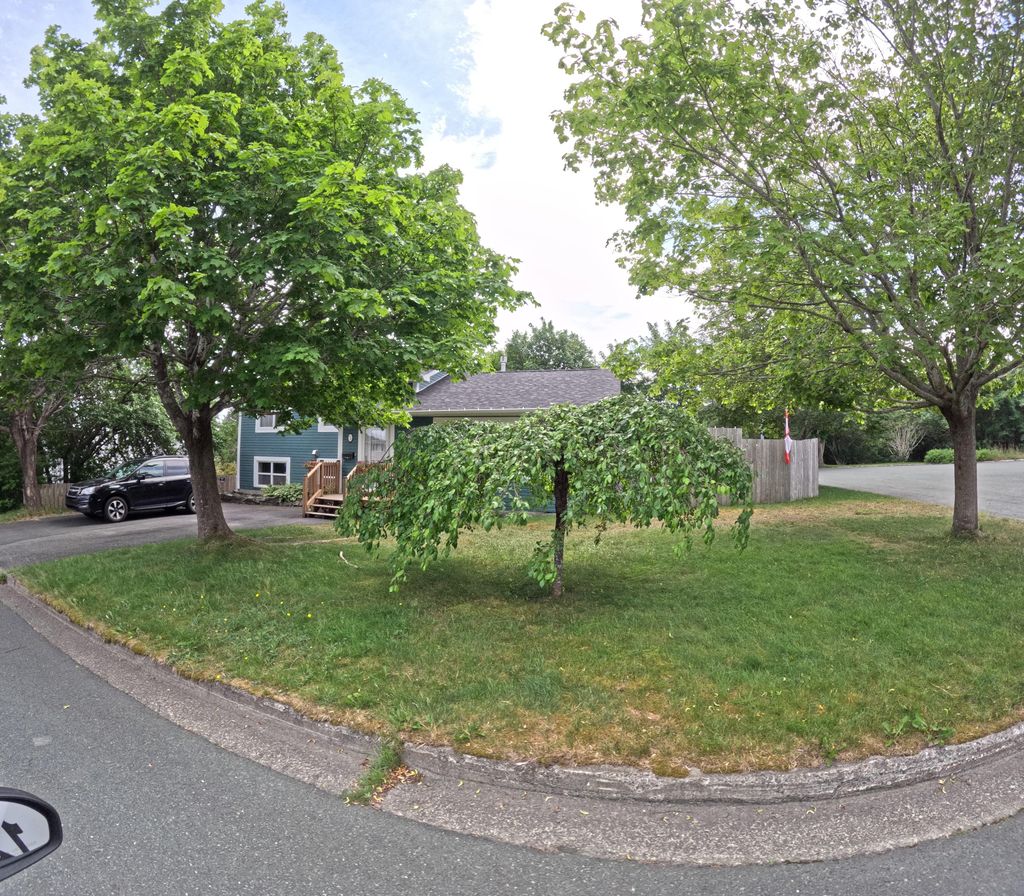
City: st_johns